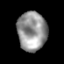
Tissue: prostate
Cell type: T cells
Senescence score: 0.3256
Nuclear area (px): 1121
Mean DAPI intensity: 148.268